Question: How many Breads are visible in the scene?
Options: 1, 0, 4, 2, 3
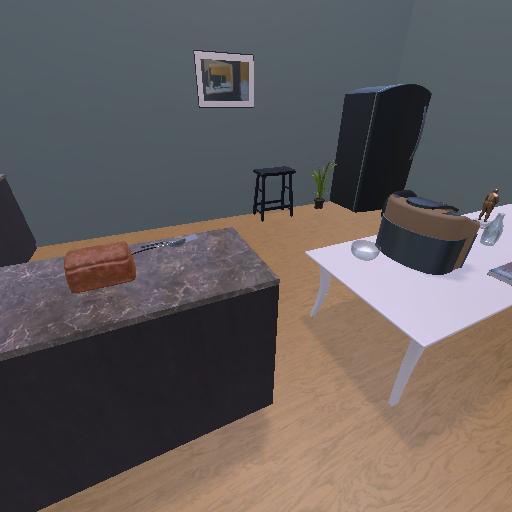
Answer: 1